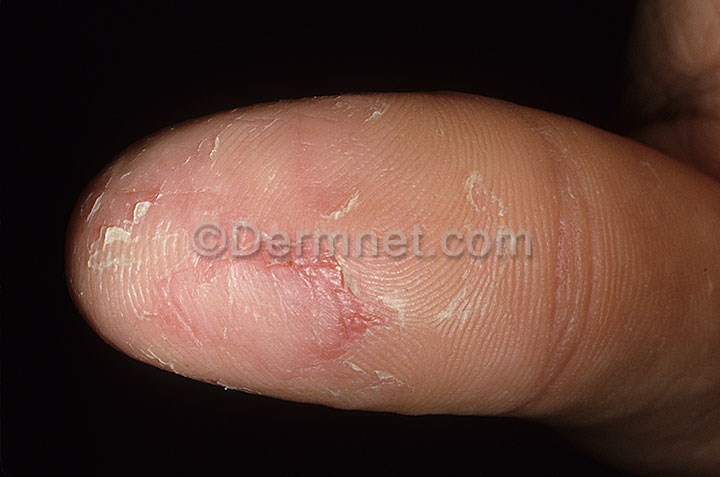
Disease: Eczema Photos